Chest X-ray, PA view. Patient: 57 years old, sex F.
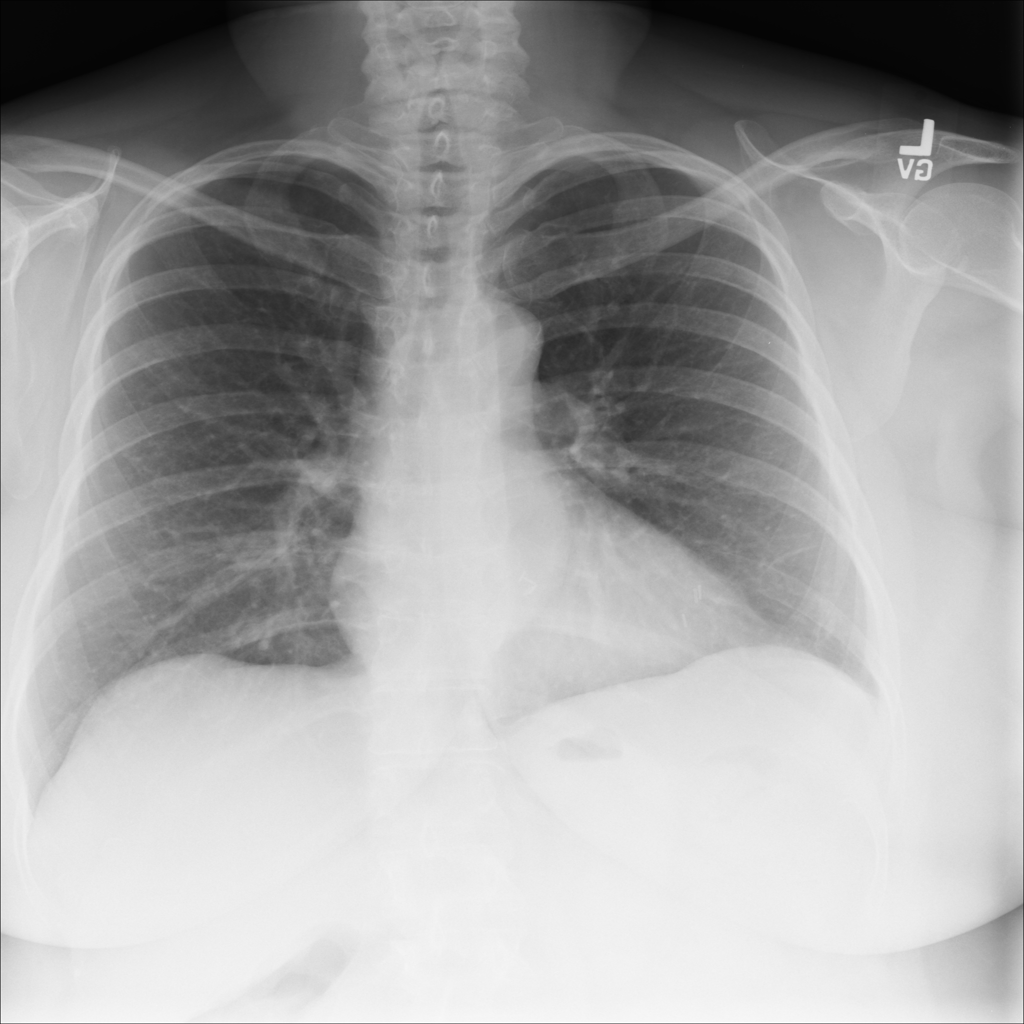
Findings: No Finding